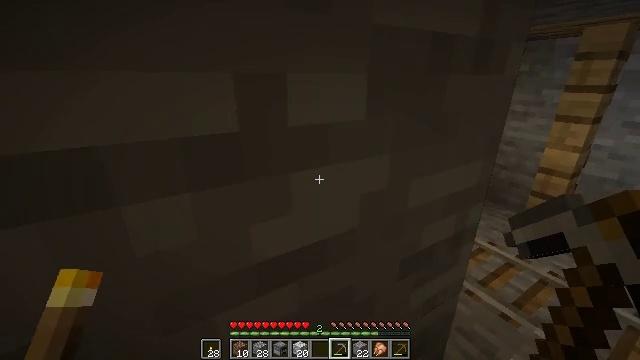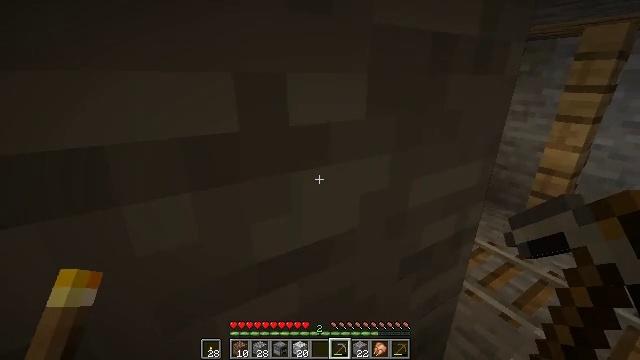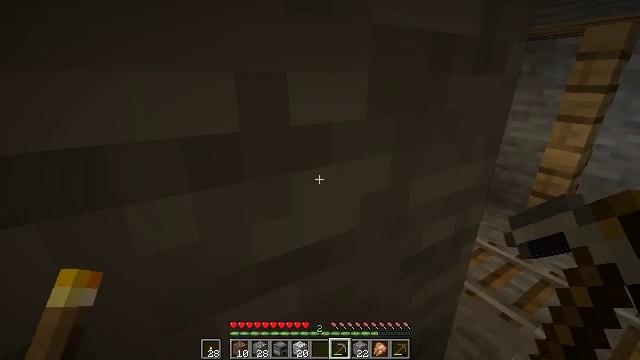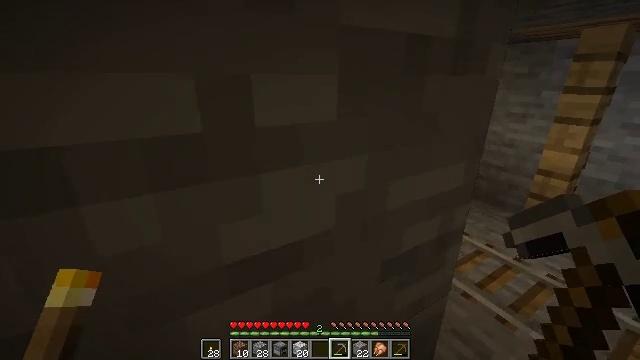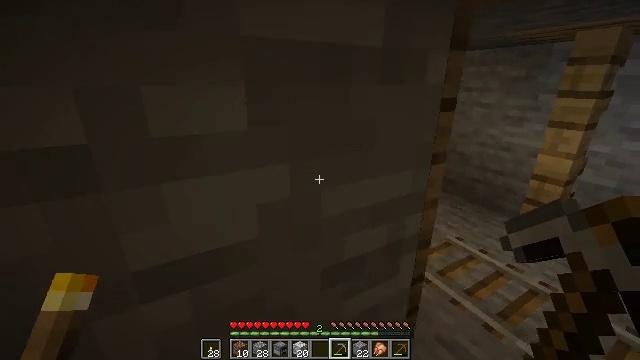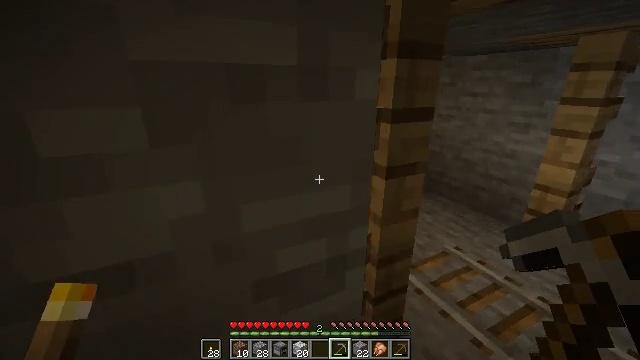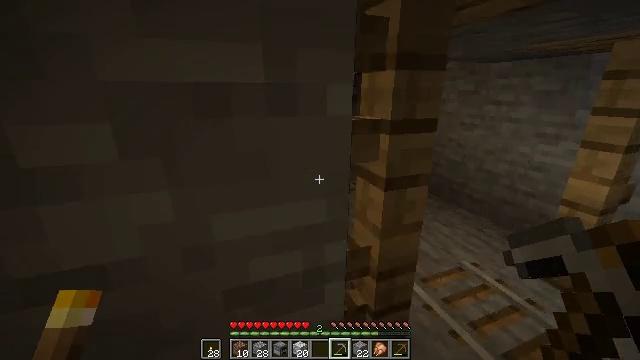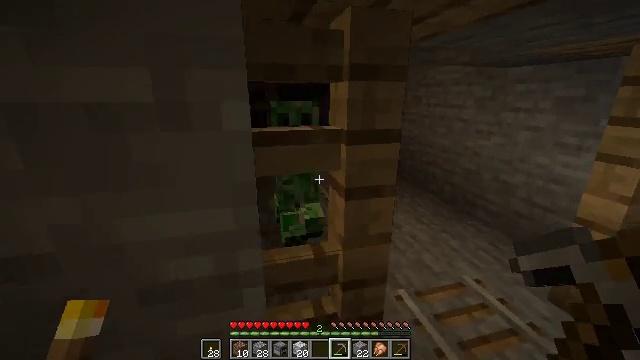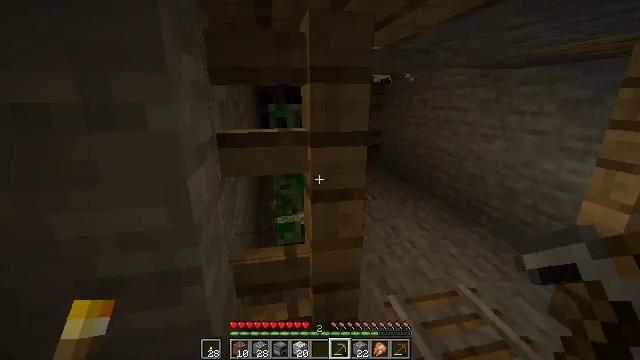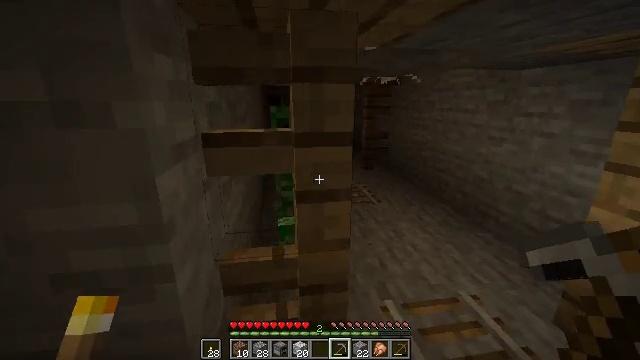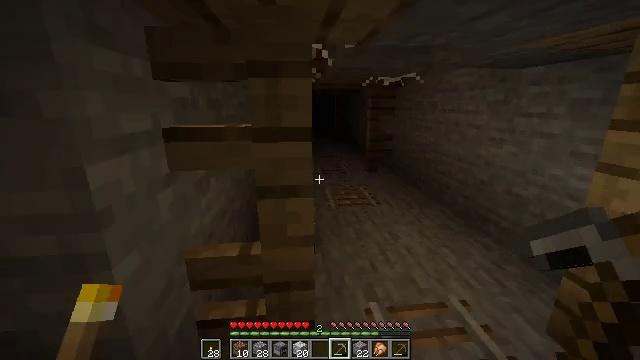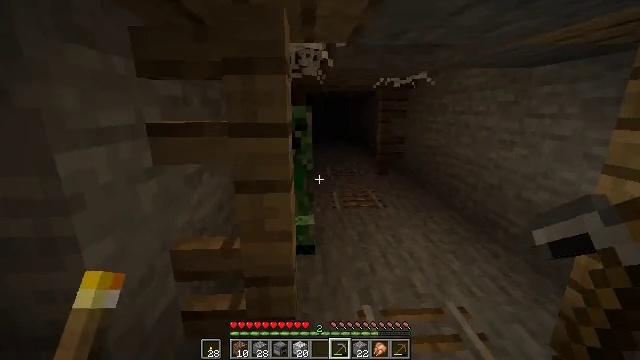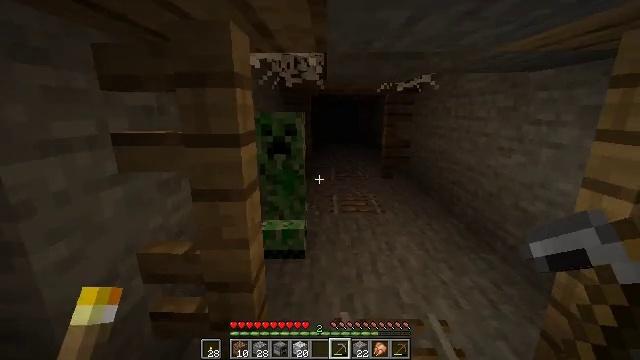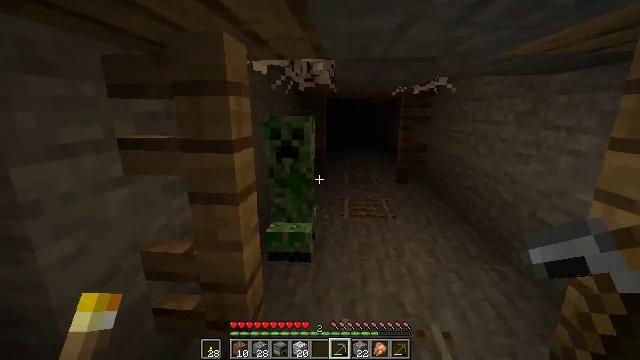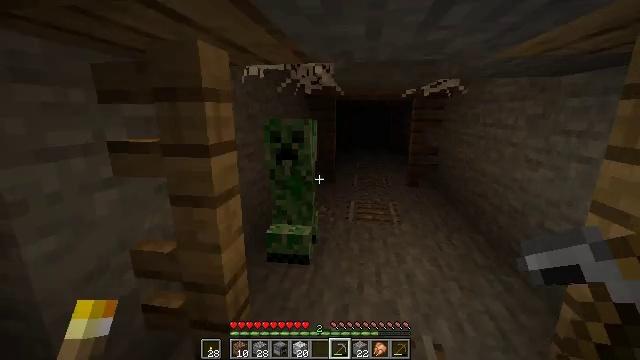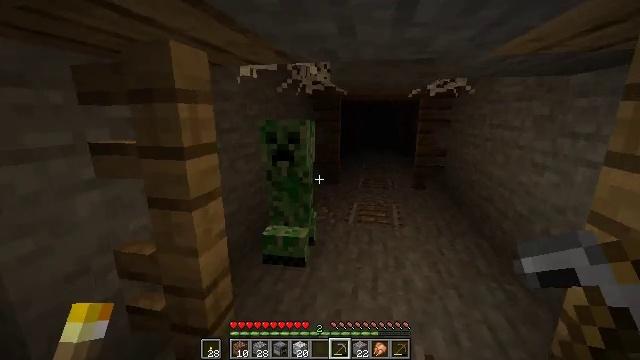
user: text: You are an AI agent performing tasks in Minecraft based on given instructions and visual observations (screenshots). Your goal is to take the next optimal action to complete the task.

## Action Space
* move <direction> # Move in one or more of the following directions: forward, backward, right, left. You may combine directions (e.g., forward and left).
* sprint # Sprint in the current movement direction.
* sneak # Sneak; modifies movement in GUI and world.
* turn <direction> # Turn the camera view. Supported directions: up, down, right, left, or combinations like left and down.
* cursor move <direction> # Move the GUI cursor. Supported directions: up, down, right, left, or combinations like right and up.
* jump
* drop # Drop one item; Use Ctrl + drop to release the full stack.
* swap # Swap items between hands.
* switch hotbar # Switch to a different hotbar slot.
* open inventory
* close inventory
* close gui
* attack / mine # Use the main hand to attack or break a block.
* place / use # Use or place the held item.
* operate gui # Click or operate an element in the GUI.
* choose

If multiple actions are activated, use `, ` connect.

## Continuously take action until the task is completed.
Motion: motion action
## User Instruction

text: Kill a creeper.
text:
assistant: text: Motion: no_op
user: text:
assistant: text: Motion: no_op
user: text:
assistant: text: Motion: move right
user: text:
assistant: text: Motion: move right, turn left
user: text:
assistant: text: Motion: move right, turn left
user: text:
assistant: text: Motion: move right, turn left and up
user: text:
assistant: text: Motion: move right, turn left
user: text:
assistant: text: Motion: move right, turn left
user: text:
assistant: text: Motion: move right, turn left
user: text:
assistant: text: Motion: move right, turn left
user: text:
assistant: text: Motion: move right, turn left
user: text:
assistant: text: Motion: move right, turn left
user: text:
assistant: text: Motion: move right, turn left
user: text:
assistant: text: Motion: move forward and move right, turn left
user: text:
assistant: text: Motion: move forward, turn left
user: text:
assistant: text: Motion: move forward, turn left
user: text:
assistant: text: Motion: move forward, turn left
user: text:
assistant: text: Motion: move forward, turn left and down
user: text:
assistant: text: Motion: turn left, attack / mine
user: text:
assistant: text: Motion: attack / mine
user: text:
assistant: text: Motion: attack / mine
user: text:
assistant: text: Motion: attack / mine
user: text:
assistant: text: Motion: move left
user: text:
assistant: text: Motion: no_op